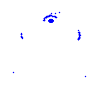
Particle: kaon